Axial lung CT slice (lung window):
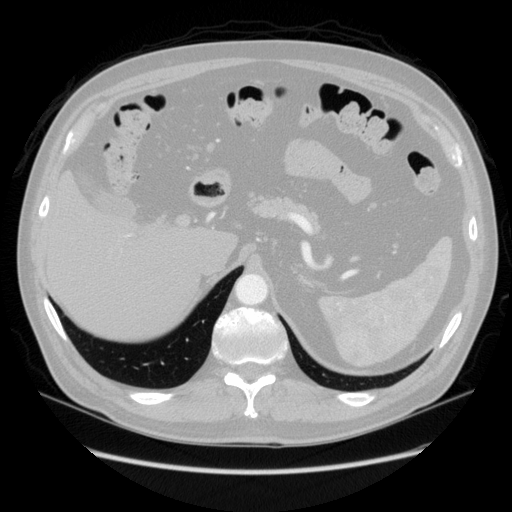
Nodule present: no